Field crop: tomato
Growth stage: 1
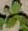
Species: solanum